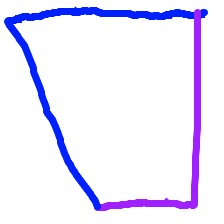
Shape: trapezoid